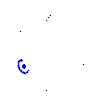
Particle: proton